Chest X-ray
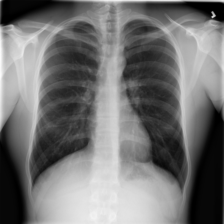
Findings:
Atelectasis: negative
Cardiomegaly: negative
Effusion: negative
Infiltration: negative
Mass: negative
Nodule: negative
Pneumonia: negative
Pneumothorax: negative
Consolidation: negative
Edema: negative
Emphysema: negative
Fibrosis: negative
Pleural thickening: negative
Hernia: negative